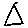
Label: triangle